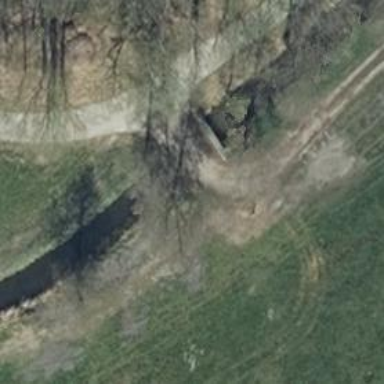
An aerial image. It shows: Tunnel.